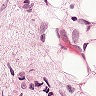
Metastatic tissue present: yes